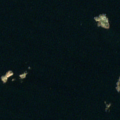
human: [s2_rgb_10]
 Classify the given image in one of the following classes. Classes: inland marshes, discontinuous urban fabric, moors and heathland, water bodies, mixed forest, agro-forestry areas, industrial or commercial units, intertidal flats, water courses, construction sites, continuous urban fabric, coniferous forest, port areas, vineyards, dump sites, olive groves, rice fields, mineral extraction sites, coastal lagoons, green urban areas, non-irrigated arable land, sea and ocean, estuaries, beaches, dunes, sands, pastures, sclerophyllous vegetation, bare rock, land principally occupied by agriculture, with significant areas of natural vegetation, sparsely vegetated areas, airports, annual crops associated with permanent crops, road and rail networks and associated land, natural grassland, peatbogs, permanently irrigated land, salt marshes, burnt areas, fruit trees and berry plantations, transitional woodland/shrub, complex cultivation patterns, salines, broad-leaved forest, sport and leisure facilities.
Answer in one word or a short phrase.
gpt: sea and ocean